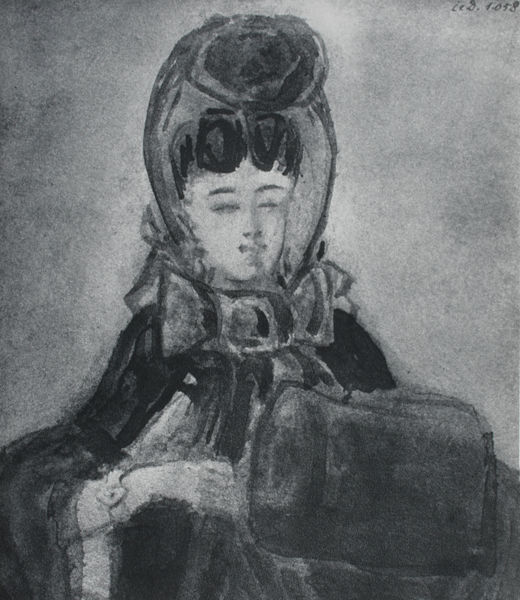
Titel: La dame au chapeau bleu, Dame mit blauem Hut
Künstler: Constantin Guys
Standort: Paris
Institution: Musée Carnavalet
Schlagwörter: dunkel, gemälde, hand, kopf, umhang, weiß, aquarell, mädchen, finger, frau, frisur, grau, hintergrund, hut, kleid, mund, nase, pastell, schwarz, skizze, stirn, zeichnung, blick, dame, tuch, expressionismus, haube, mode, schleife, jung, kappe, mütze, arm, augen, band, gesicht, kleidung, kragen, pelz, spitze, ärmel, bildnis, portrait, porträt, signatur, öl, kalt, haare, mantel, adel, frontal, lippen, pony, fell, kopfbedeckung, düster, farbe, winter, kopftuch, brauen, datum, schlitzaugen, uhr, edel, fliege, geschlossen, tusche, geisha, gross, schwarzweiß, tasche, entwurf, pinsel, tinte, geschlossene augen, armband, muff, bürgerlich, cape, frieren, han, rotkäppchen, pinselzeichnung, kapotte, hit, herrin, sitrn, örmel, 16, 1658, pinselmalerei